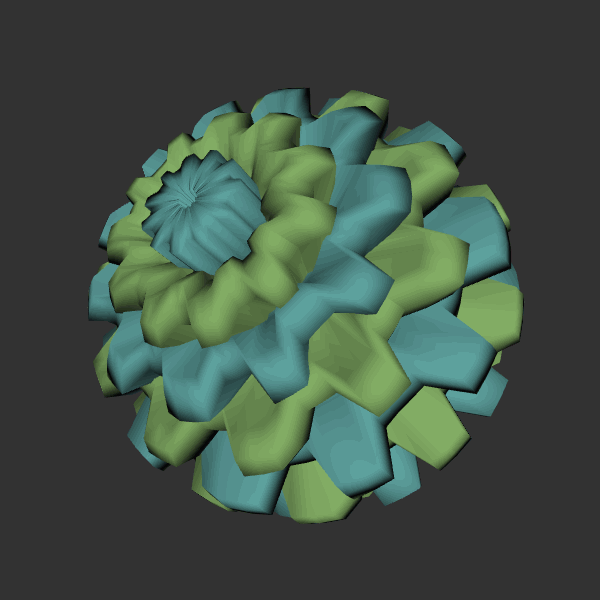
Background: dark